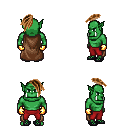
a pixel art fantasy rpg character, male body template, orc, green skin, brown cape, red pants, brown long mohawk hairstyle, gold gloves, ghillies, four views (front, back, left, right), 2x2 character sprite sheet, small pixel art, hard edges, no anti-aliasing